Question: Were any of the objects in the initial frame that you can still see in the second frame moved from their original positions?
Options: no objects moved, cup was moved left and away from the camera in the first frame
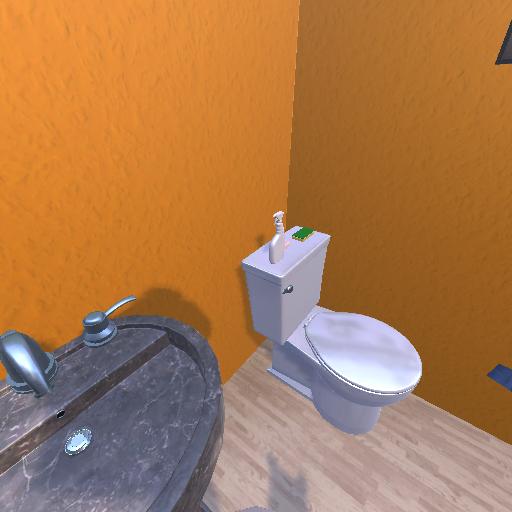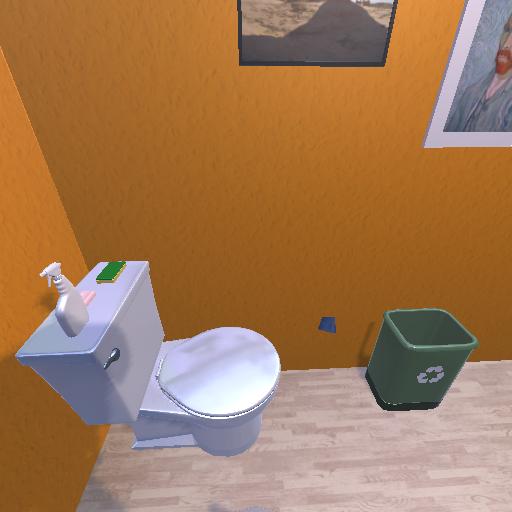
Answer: no objects moved